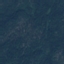
Land use / land cover class: Forest